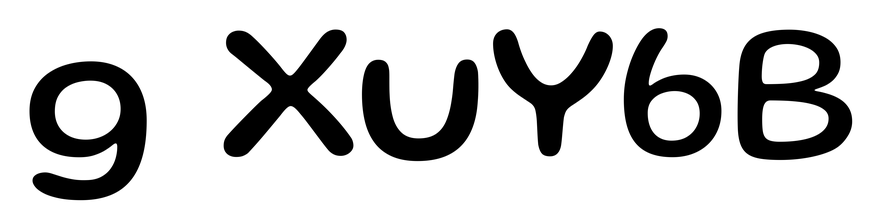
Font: Gluten_Regular